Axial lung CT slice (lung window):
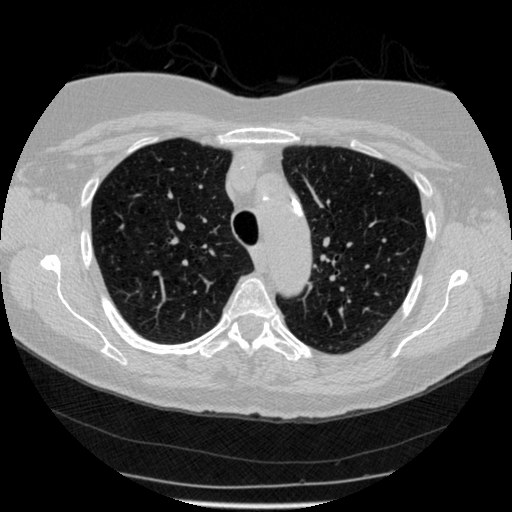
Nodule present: no